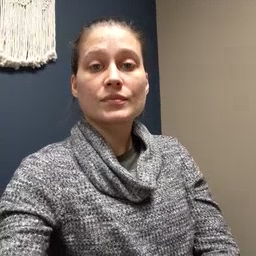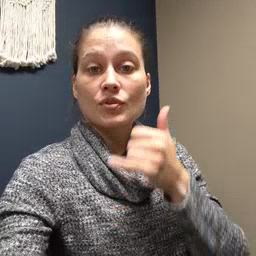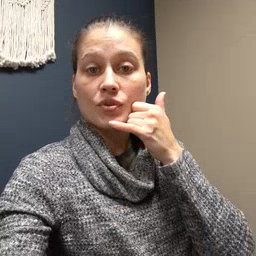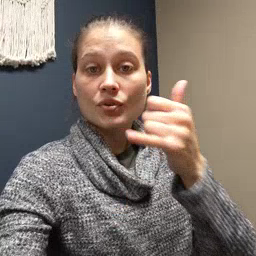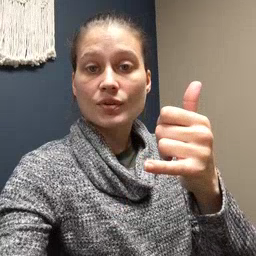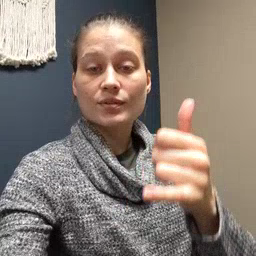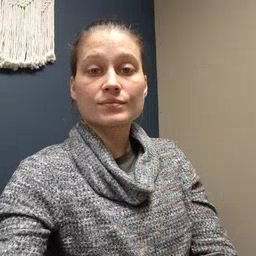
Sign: callonphone